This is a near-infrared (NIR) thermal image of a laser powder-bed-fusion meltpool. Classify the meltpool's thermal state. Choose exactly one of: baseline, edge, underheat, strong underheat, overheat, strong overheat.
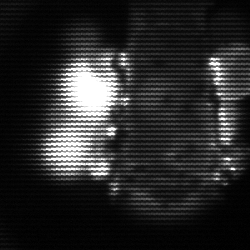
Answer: strong underheat